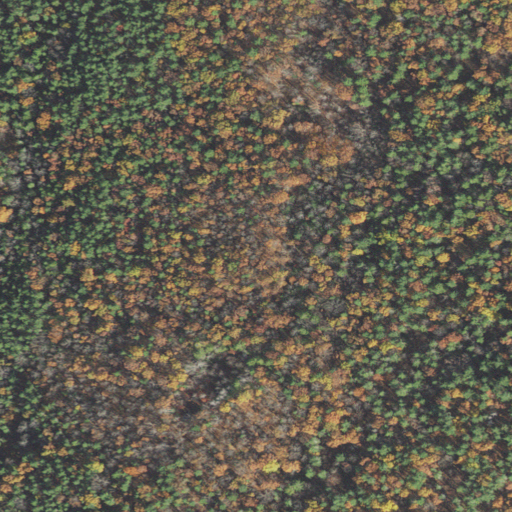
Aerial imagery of mountain in Massachusetts named Brattle Hill containing mixed forest, deciduous forest, and evergreen forest